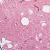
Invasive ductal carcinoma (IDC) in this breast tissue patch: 0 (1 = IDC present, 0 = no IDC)